Question: I try to select data from a table and order rows by 2 columns. It's sorted ok by first column(likes) but for the second one not.
'''
SELECT *
FROM content
WHERE topic='$id' AND date='$date'
ORDER BY likes DESC, cpc DESC
LIMIT 4
'''
I thought problems is in LIMIT, i deleted it, but is not working as well.
What can be the problem?
Thank you

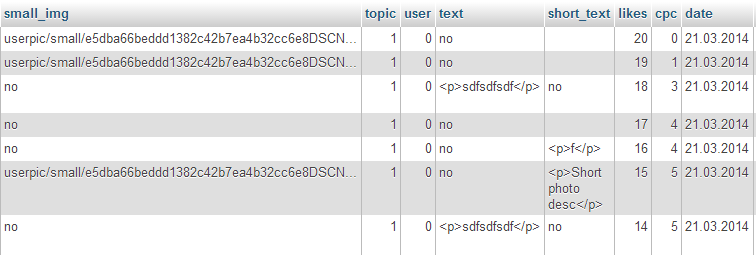
Answer: It is OK! It first sorts by 'likes' and afterwards if some data would have 'values' then it would sort by 'cpc'. But your 'likes' are unique so there is no difference between:
'''
SELECT *
FROM content
WHERE topic='$id' AND date='$date'
ORDER BY likes DESC, cpc DESC
'''
and
'''
SELECT *
FROM content
WHERE topic='$id' AND date='$date'
ORDER BY likes DESC
'''
Probably you want:
'''
SELECT *
FROM (SELECT *
FROM content
WHERE topic='$id' AND date='$date'
ORDER BY likes DESC
LIMIT 4) a
ORDER BY a.cpc DESC
'''